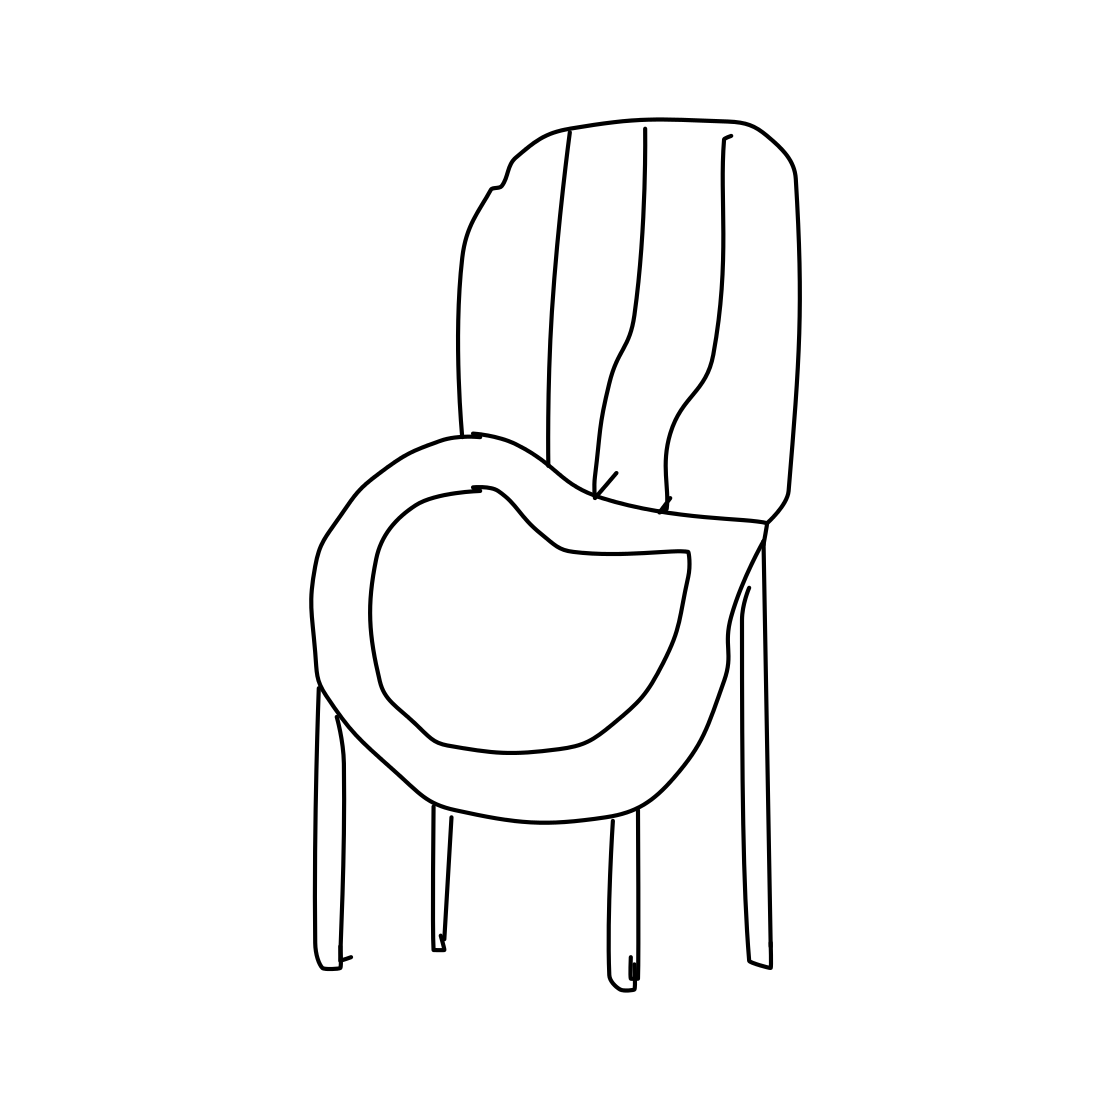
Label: chair